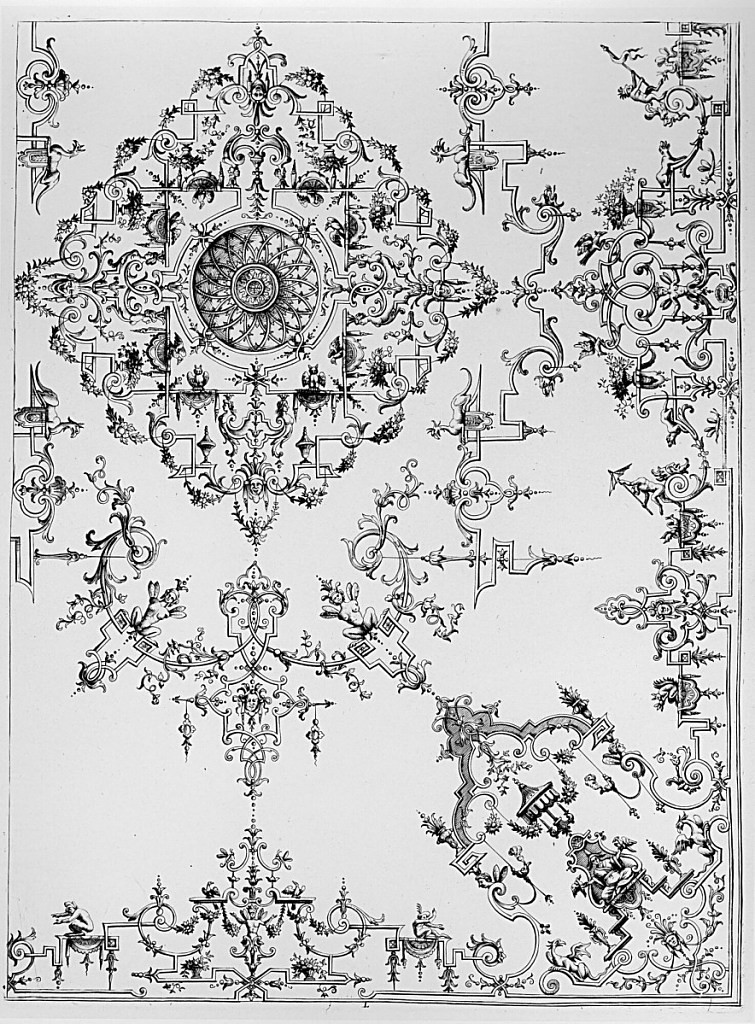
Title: Panel Design of Grotesque Ornaments
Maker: Jean Berain, the elder, French, 1640-1711
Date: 1711
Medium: Engraving on laid paper
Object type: Bound print
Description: Panel of grotesque ornamentation featuring chinoiseries, singeries, scrolls, scrolling acanthus leaves, owls, vases, masks, garlands, squirrels, and snails. The plate is lettered "L" but not signed.